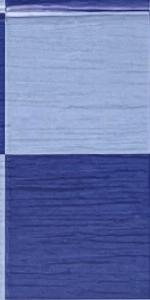
Label: Empty